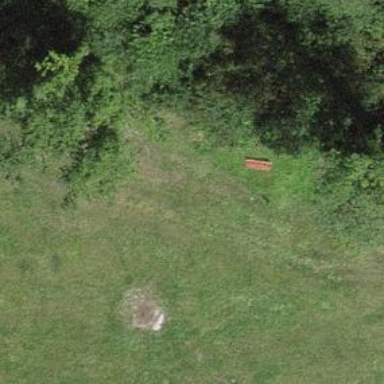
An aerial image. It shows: Bench.